Question: Please take a look at this picture:

You can see a QTableView with some stupid content and a context menu in the center of it. My issue is if I click the table (no matter which button was pressed) view when that context menu is on (and I expect the context menu to disappear as it happens in Windows program and then appear back in a new place if the right button was pressed) my program immediately crash. I create it like this:
'''
connect(tableView, SIGNAL(customContextMenuRequested(const QPoint&)),
this, SLOT(showContextMenu(const QPoint&)));
void MainWindow :: showContextMenu(const QPoint &_point)
{
QPoint pos = tableView->mapToGlobal(_point);
QModelIndex index = tableView->currentIndex();
int row = index.row();
QMenu menu;
menu.addAction("Test 1");
menu.addAction("Test 2");
QAction *action = menu.exec(pos);
QString text = action->text();
if (text == "Test 1")
qDebug("Test 1");
else
if (text == "Test 2")
qDebug("Test 2");
else
qDebug("Vzdroch");
}
'''
I have no idea why it crashes. There's no such thing as debugger in QtCreator, i.e. it is but installing it is as complicated as launching a rocket to space. What I need is just to handle mouse clicks beyond context menu area as I normally do.
I understand that it might be really difficult for you to find out why it crashes, so I'm gonna ease my question a bit. Is there a way to make that context menu disappear when the mouse goes beyond its area? There's a signal named 'hovered()' in Qt. It is emitted when user mouse is over a widget, so I was searching for a signal, let's call it 'unhovered()', emitted when user takes mouse off a widget. Unfortunately I failed to find such a signal. Is there a way to let my program know that mouse is off?
Hope I've described my issue fully.
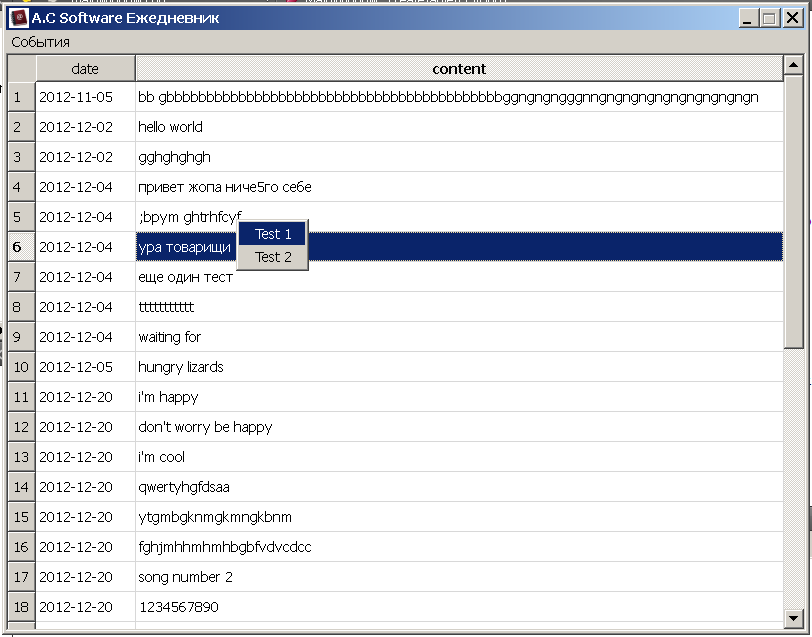
Answer: <URL> returns 0 if no menu item was selected.
You need to check 'action' before you dereference it, otherwise you'll dereference a null pointer which leads to undefined behavior.
'''
QAction *action = menu.exec(pos);
if (!action) {
qDebug() << "no menu selected";
} else {
QString text = action->text();
...
}
'''